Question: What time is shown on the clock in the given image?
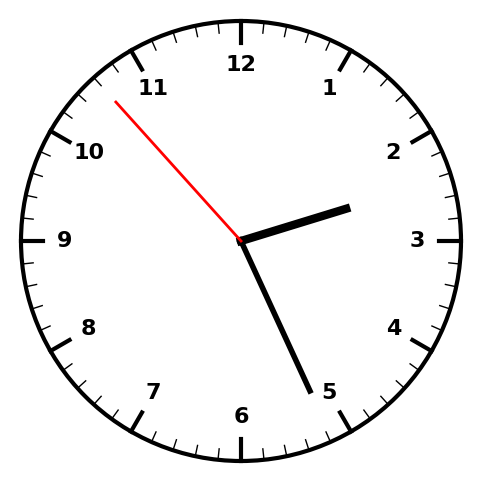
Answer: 02:25:53